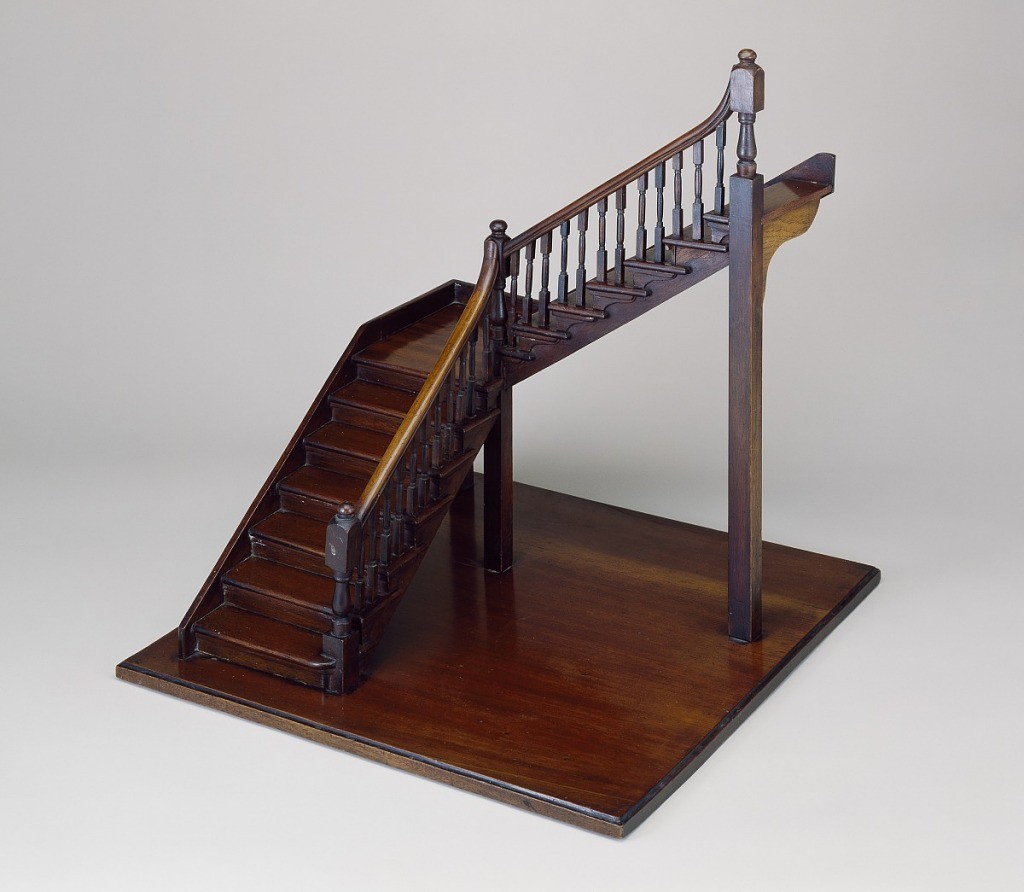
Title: staircase model
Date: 19th century
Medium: mahogany
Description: Staircase model turning at right angles in two levels.